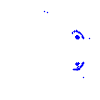
Particle: pion